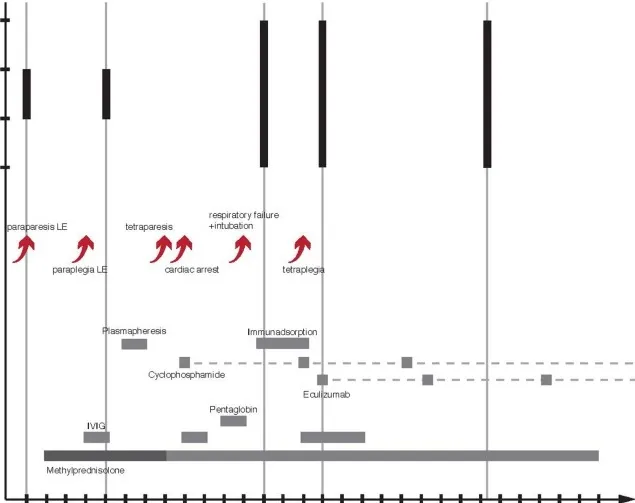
Course of illness with timeline of therapy and craniocaudal extension of LETM in MRI. The arrows show a succession of clinical deterioration and complications in the first 2 weeks of illness. The gray bars represent time and duration of the used treatments. The dashed gray lines mark the continuation of drug administration. The black bars illustrate the ongoing craniocaudal extension of T2 signal hyperintensity. LE, lower extremity; MRI, magnetic resonance imaging; LETM, longitudinally extensive transverse myelitis.
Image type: pathology (masson_trichrome)